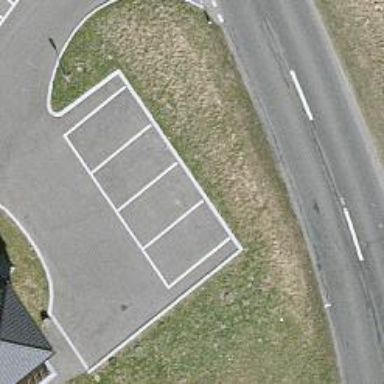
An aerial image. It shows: Parking area with surface.